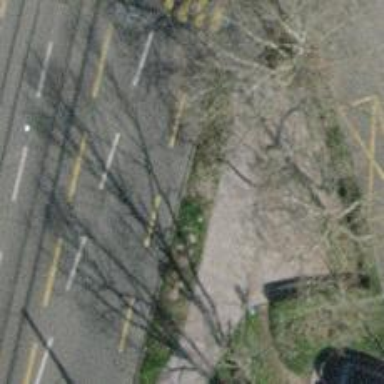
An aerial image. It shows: Sidewalk with sett surface.